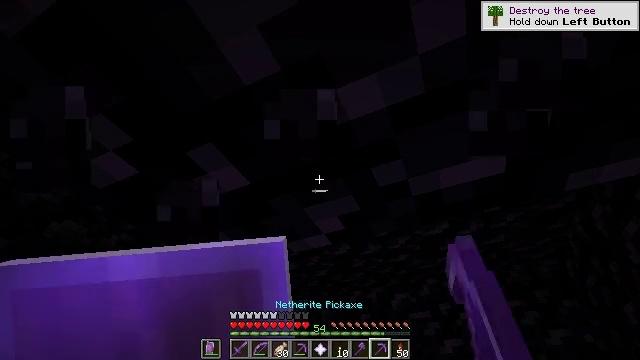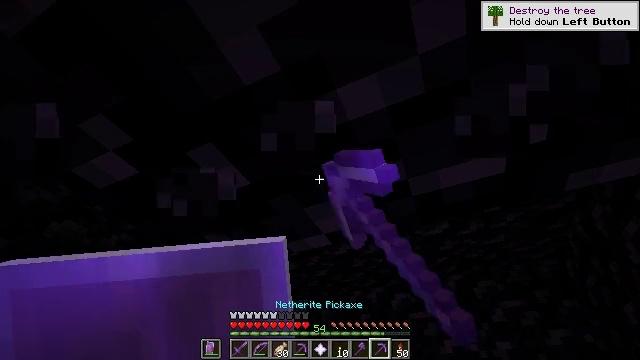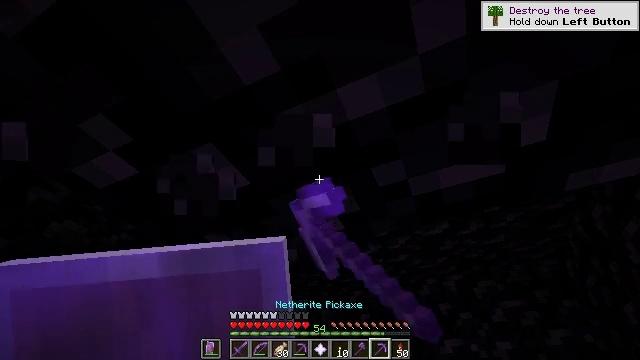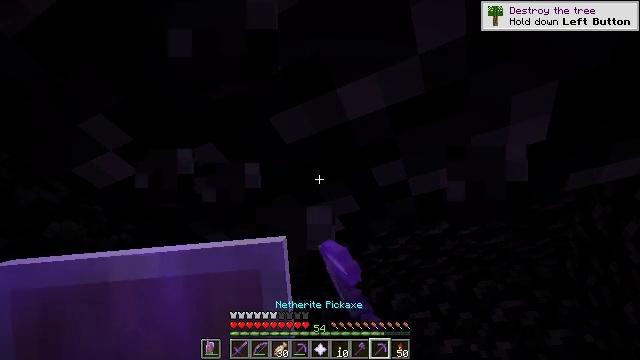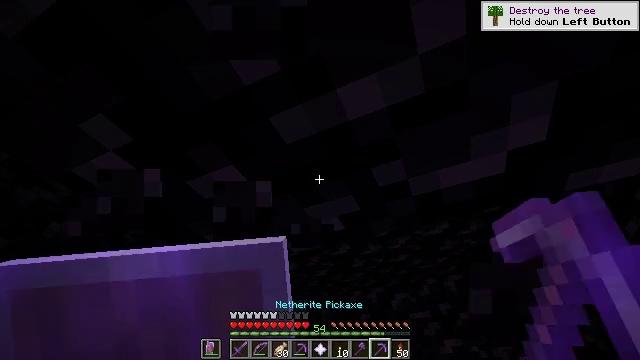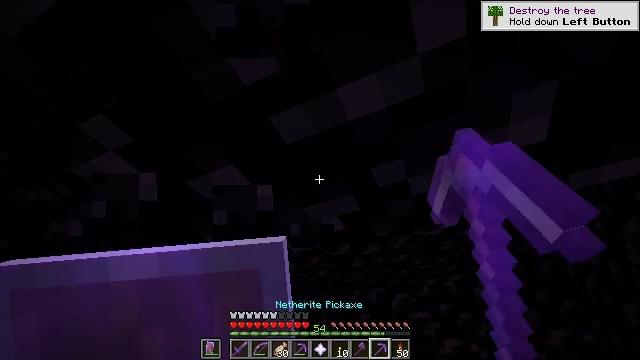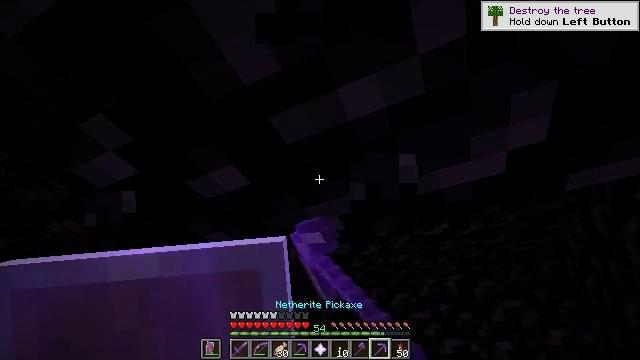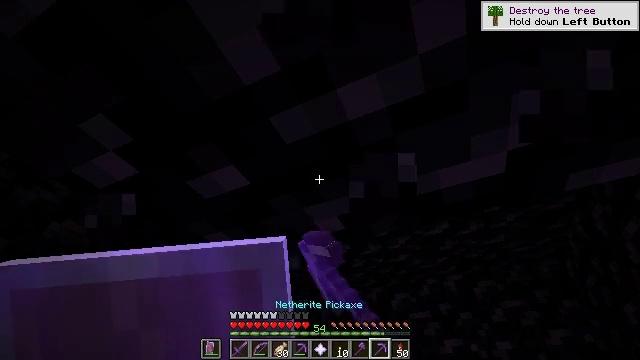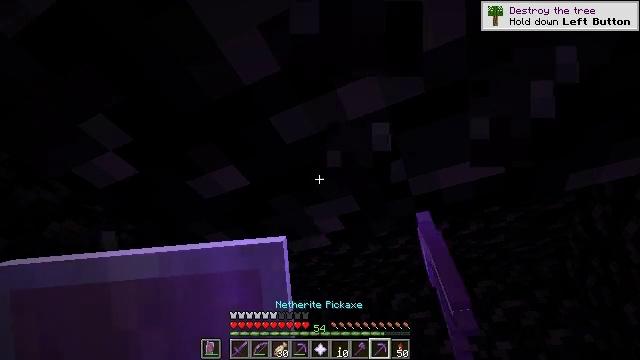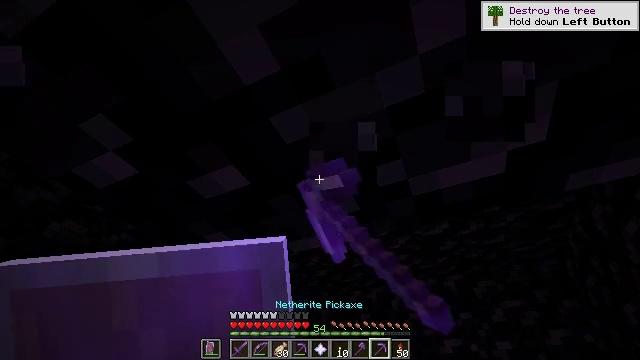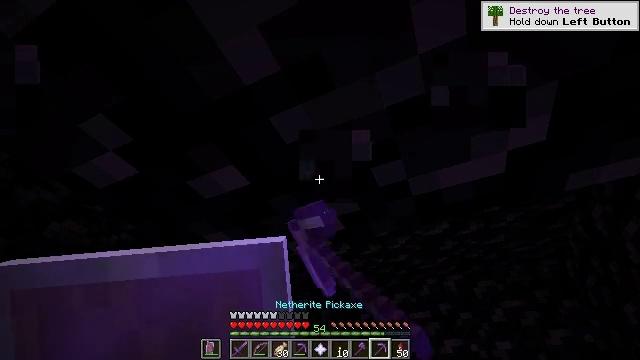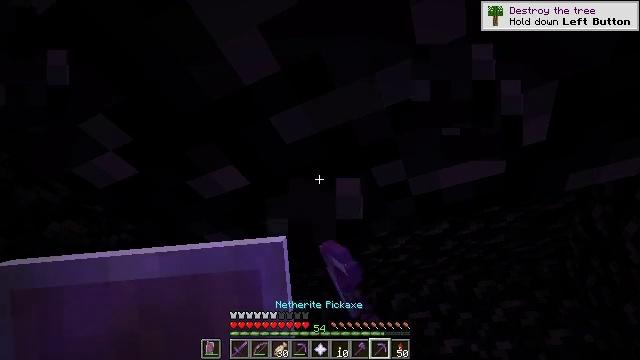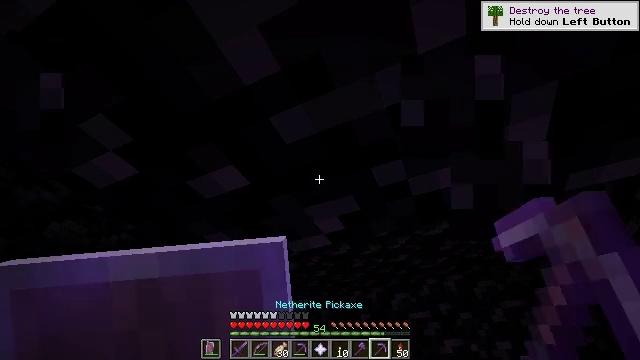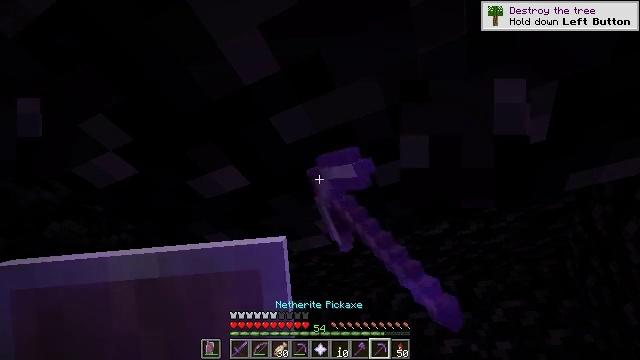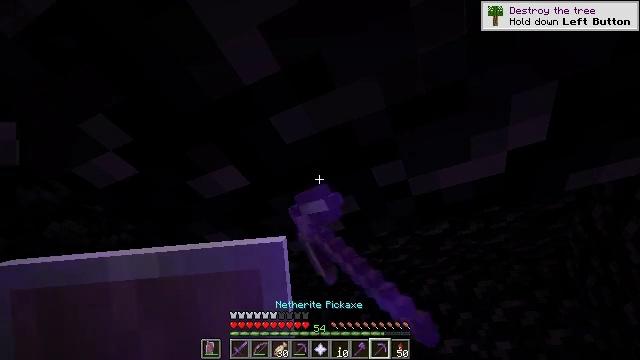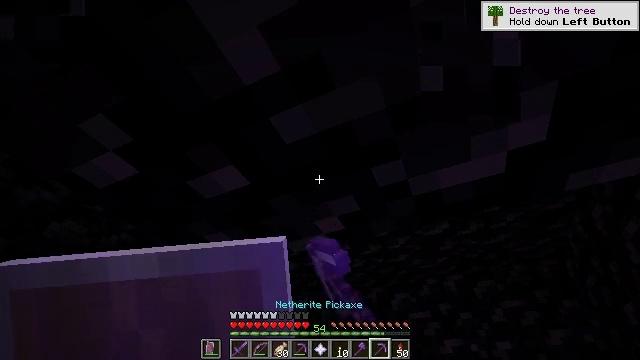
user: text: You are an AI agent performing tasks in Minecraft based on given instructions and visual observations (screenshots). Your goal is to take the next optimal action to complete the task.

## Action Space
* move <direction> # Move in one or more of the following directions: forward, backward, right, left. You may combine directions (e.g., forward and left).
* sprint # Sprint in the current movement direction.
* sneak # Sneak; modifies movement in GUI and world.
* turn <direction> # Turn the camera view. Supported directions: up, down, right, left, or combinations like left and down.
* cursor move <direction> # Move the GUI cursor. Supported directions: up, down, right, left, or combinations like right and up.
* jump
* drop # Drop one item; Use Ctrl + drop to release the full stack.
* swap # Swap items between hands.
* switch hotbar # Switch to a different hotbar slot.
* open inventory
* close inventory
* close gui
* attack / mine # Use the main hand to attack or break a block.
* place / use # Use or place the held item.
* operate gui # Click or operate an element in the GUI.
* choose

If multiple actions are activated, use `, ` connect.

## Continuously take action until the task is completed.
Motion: motion action
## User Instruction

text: Gather obsidian from a lava source.
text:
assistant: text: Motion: attack / mine
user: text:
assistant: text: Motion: attack / mine
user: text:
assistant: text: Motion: attack / mine
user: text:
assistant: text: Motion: attack / mine
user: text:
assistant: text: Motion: attack / mine
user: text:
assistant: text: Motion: attack / mine
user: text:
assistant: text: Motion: attack / mine
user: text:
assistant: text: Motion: attack / mine
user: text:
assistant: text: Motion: attack / mine
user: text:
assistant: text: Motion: attack / mine
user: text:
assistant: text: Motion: attack / mine
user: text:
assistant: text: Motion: attack / mine
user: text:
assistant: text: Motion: attack / mine
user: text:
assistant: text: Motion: attack / mine
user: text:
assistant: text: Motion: attack / mine
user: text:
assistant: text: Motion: attack / mine
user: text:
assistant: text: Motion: attack / mine
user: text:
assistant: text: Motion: attack / mine
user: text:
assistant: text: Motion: attack / mine
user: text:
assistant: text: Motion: attack / mine
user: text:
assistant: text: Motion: attack / mine
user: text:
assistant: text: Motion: attack / mine
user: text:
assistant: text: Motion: attack / mine
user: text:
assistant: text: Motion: attack / mine
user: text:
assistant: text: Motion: attack / mine
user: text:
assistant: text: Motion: attack / mine
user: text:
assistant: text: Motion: attack / mine
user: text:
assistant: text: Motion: attack / mine
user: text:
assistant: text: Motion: attack / mine
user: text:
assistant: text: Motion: attack / mine